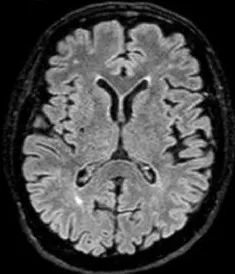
Rare small subcortical white matters hyperintensities on T2 (mainly periventricular and frontal) on Magnetic Resonance Imaging of the brain.
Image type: radiology (mri)